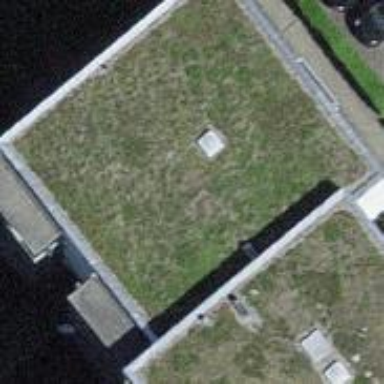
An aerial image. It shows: Residential building with flat roof.